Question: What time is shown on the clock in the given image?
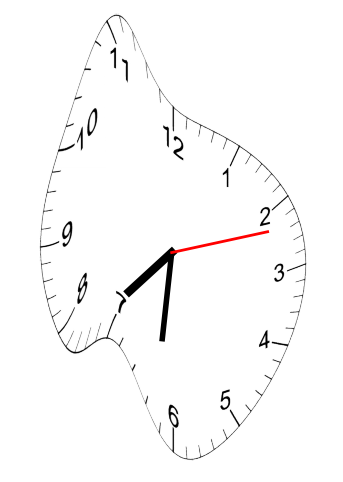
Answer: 07:31:12